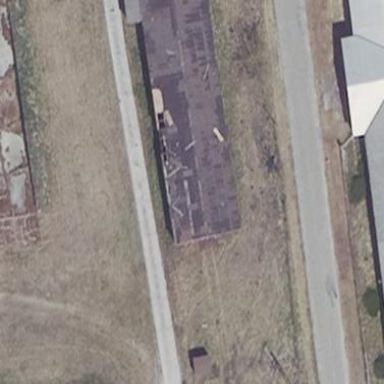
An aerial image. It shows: Farm building with gabled roof oriented along its structure.